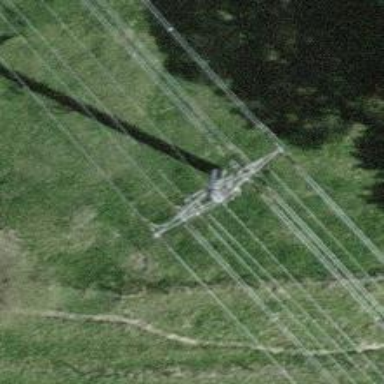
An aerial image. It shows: Power line in the image.